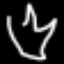
Label: leaf